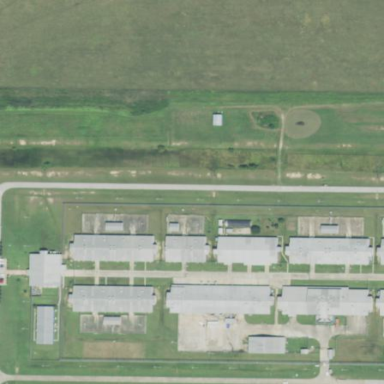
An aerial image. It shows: Prison.